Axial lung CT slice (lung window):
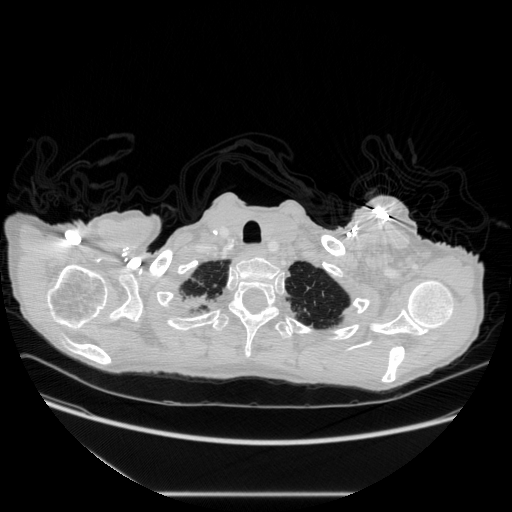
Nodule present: no